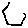
Label: hexagon